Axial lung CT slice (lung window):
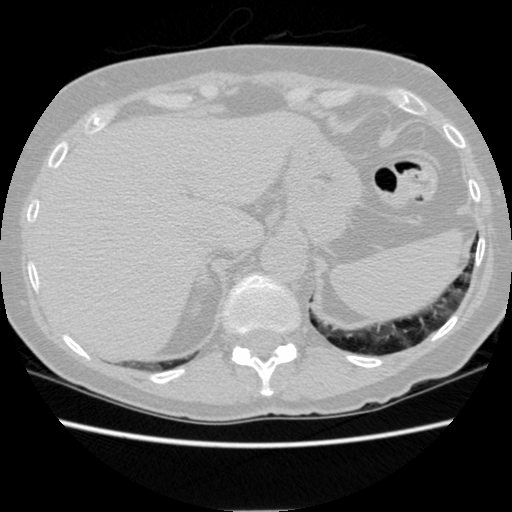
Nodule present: no